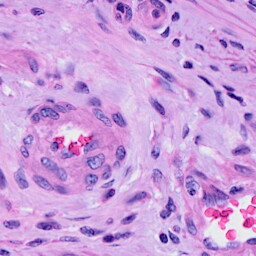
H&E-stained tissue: Cervix